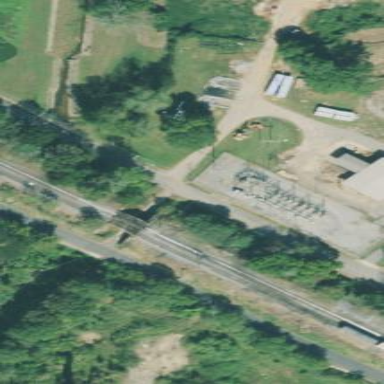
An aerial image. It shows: Distribution power substation secured by fence.